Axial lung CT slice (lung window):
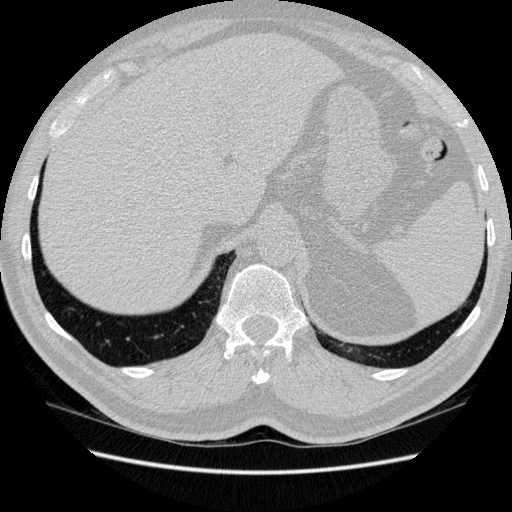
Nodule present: no